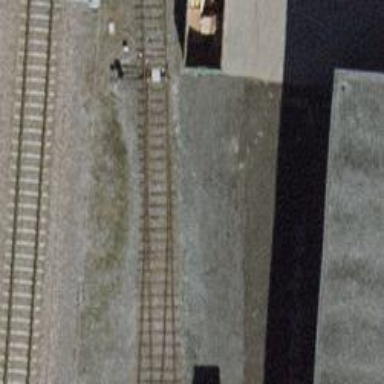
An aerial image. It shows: Single railway spur track.